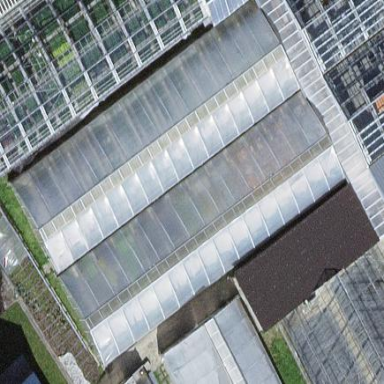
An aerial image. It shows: Greenhouse.